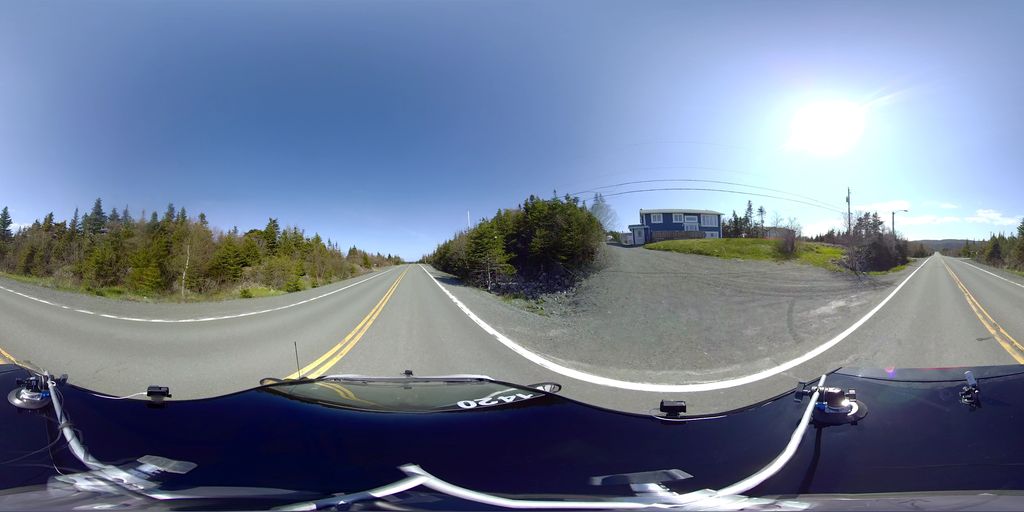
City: st_johns